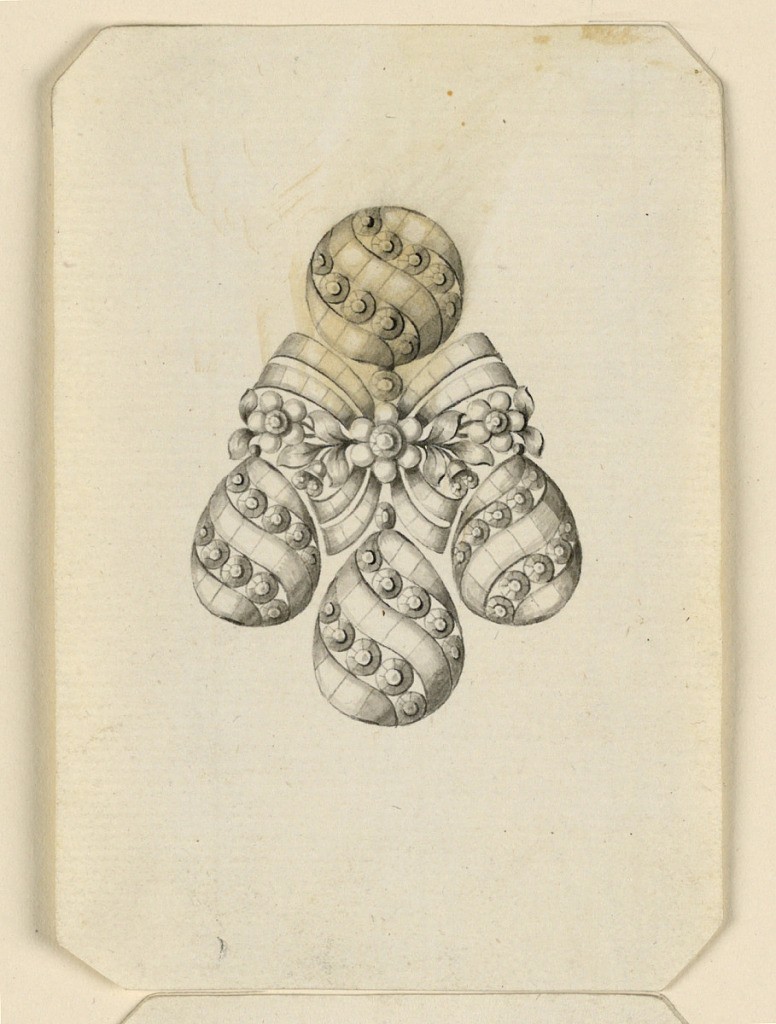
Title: Design for an Earring
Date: late 18th century
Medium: Pen and black ink, brush and gray watercolor on light green paper
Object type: Drawing
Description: Jewelry design for an earring. Above a disk, below three drops, each with two rows of disks, a jour, between scrolls of ribbon. In the center a knot with a central blossom and two flower stems. Bevelled corners.